Current action and preconditions to check: trajectory_clear

Your task: For each precondition in the list above, predict whether it will hold at this action.

Consider the current scene as observed from the mobile robot's camera, and analyze the predicted future states of all dynamic agents (e.g., people, animals, vehicles, or any moving entities) within the NEXT SECOND.

IMPORTANT: Only answer "very likely" if you are absolutely certain—based on strong, clear evidence—that a dynamic agent will violate the precondition in the predicted future state. Do NOT answer "very likely" for unlikely, ambiguous, or low-probability risks.

Ask yourself for each precondition: Is there a high probability, with clear and convincing evidence, that the predicted future states of any dynamic agent will interfere with the predicted future state of the currently executing action within the NEXT SECOND, causing that precondition to fail?

Assess the risk level based on these predictions. Use "likely" or "very likely" if motions create a clear risk of interference.

Use "neutral" or "improbable" if agents are nearby but their predicted paths are clearly diverging or non-conflicting.

Failure Risk Categories: "very improbable", "improbable", "neutral", "likely", "very likely"

Answer Format: Output ONLY the probability_of_failure value from these categories: "very improbable", "improbable", "neutral", "likely", "very likely"

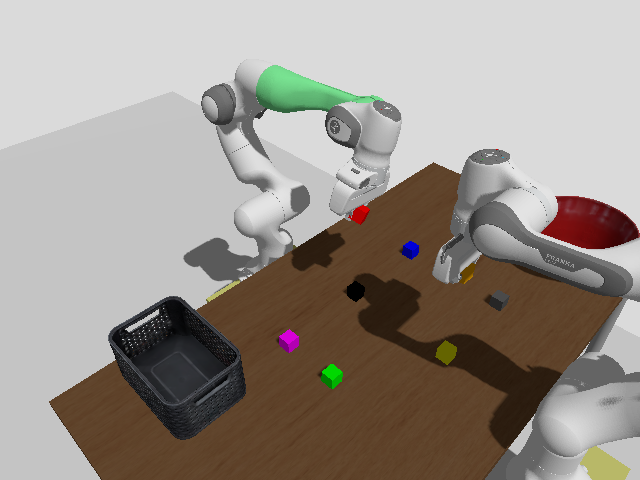

Answer: very improbable